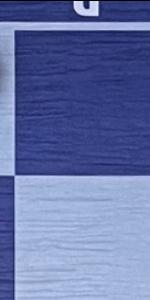
Label: Empty